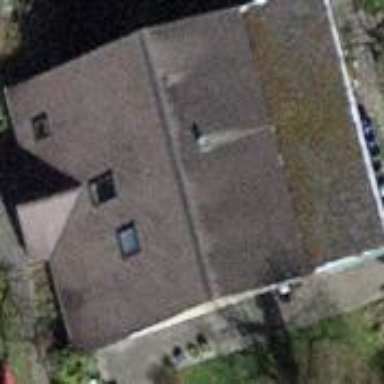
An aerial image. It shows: Building with tile roof.